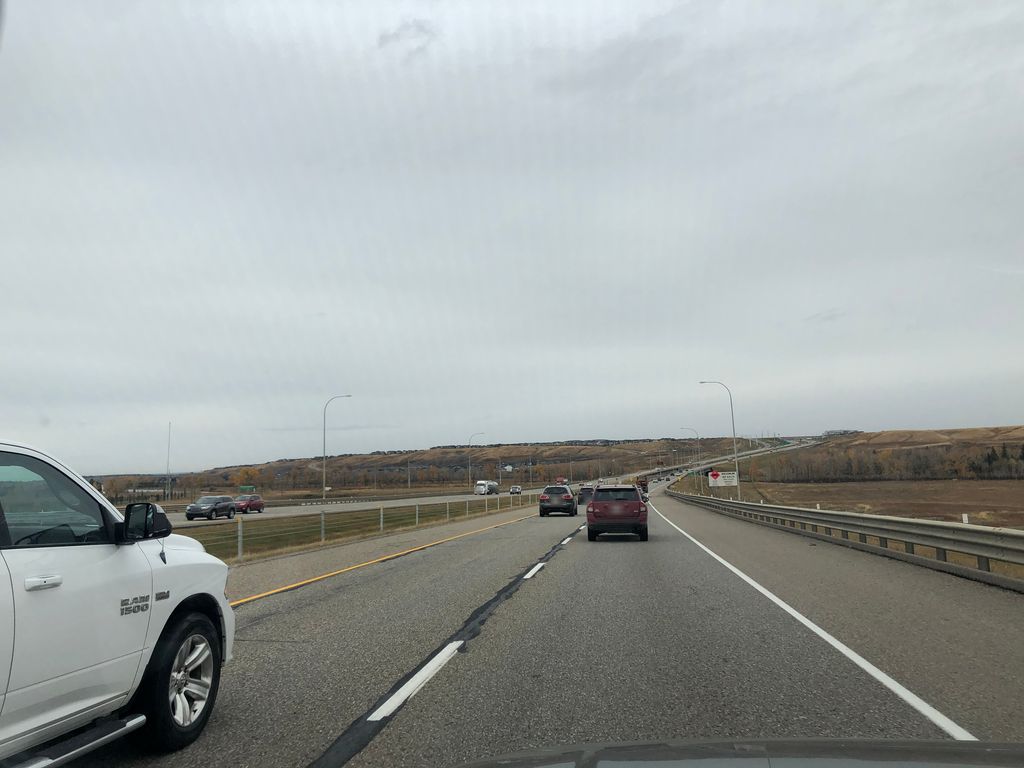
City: calgary